Question: I have 2 sentences and 'highlight' each word with an 'animation'.
if i press '"First Line"' button animation will play for first line and if press '"Sec Line"' button first line animation will stop and sec line animation will play.
'''
var time = 15;
$("#go").click(function(){
$("abbr", "#2" ).stop(true,true);
$("abbr", "#1").each(function(i,e) {
$(e).delay(i * ((time * 1000) / $("abbr", "#1").length))
.animate({'color': 'red'}, 1, function () {
$(e).animate({ 'color': 'black' }, 5000);
});
});
});
$("#back").click(function(){
$("abbr", "#1" ).stop(true,true);
$("abbr", "#2").each(function(i,e) {
$(e).delay(i * ((time * 1000) / $("abbr", "#2").length))
.animate({'color': 'red'}, 1, function () {
$(e).animate({ 'color': 'black' }, 5000);
});
}); });
'''
'''
<span id="1">
<abbr>fractal </abbr>
<abbr>is a mathematical </abbr>
<abbr>that has </abbr>
<abbr>a fractal dimension </abbr>
<abbr>that usually</abbr>
<abbr>exceeds its </abbr>
<abbr>topological dimension</abbr>
<abbr>fractal </abbr>
<abbr>is a mathematical </abbr>
<abbr>that has </abbr>
<abbr>a fractal dimension </abbr>
<abbr>that usually</abbr>
<abbr>exceeds its </abbr>
<abbr>topological dimension</abbr>
</span>
<br>
<br>
<span id="2">
<abbr>and may </abbr>
<abbr>fall between </abbr>
<abbr>the integers </abbr>
<abbr>Fractals </abbr>
<abbr>are typically </abbr>
<abbr>self-similar </abbr>
<abbr>patterns</abbr>
<abbr>and may </abbr>
<abbr>fall between </abbr>
<abbr>the integers </abbr>
<abbr>Fractals </abbr>
<abbr>are typically </abbr>
<abbr>self-similar </abbr>
<abbr>patterns</abbr>
</span>
<br>
<br>
<button id="go">First Line</button>
<button id="back">Sec Line</button>
'''
every thing is fine,but when i play first line animation and after some sec for example('3 sec')
press '"sec line"' button animation and again after(for example 3 sec) press first line animation animation will start from begin and from middle of sentence.
Result: <URL>

i think 'stop()' function have some problem.
please help.
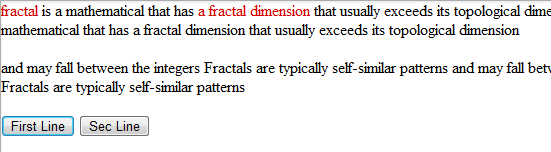
Answer: i got the solution
instead of using
'''
$("abbr", "#2" ).stop(true,true);
$("abbr", "#1" ).stop(true,true);
'''
i use
'''
$("abbr").stop(false,true);
'''
result:
<URL>